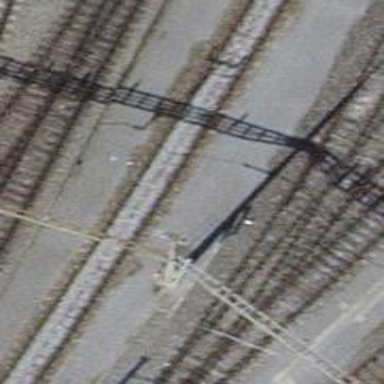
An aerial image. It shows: Rail yard with electrified rails and single track.